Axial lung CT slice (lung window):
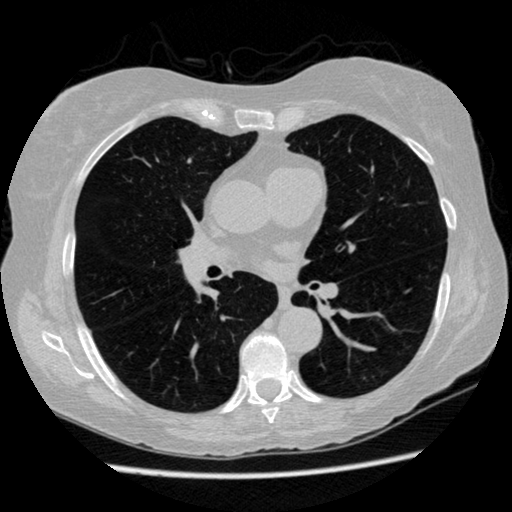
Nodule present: no